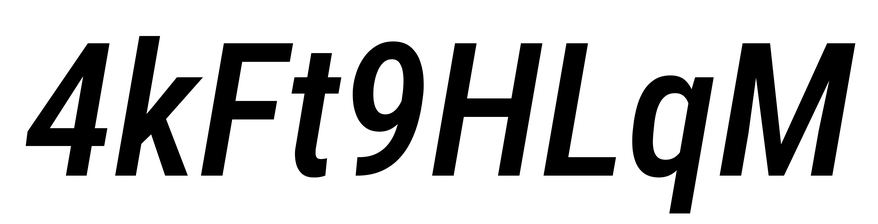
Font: Roboto-Italic_Condensed_Medium_Italic